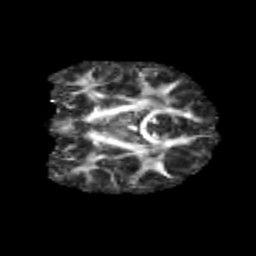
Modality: FA
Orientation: coronal
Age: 9
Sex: female
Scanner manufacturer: siemens
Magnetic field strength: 3 T
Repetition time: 3.8 s
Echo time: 0.07 s